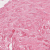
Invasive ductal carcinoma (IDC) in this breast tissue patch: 0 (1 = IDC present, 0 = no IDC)